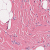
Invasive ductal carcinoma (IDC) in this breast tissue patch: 0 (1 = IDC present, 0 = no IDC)